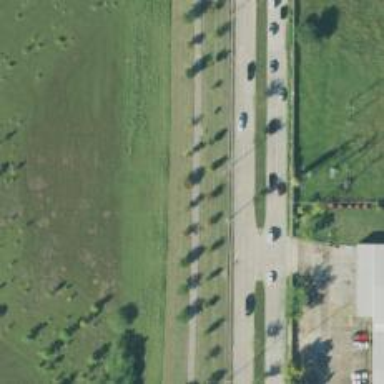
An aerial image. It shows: Secondary link road leading to driveway.